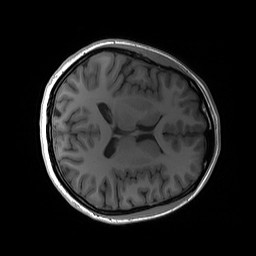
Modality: T1w
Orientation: axial
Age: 24
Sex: female